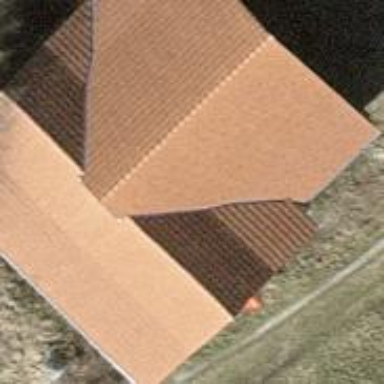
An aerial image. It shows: Simple and straightforward house.